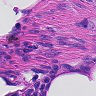
Metastatic tissue present: yes